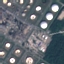
Land use / land cover: Industrial